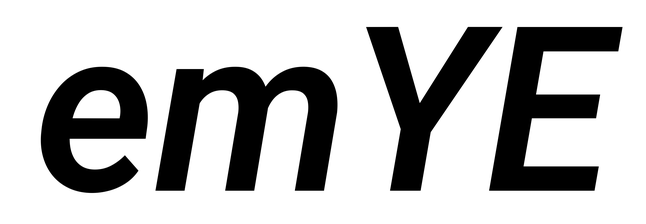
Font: Roboto-Italic_SemiBold_Italic